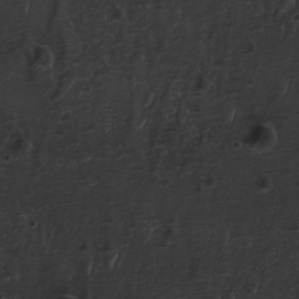
Label: non_frost